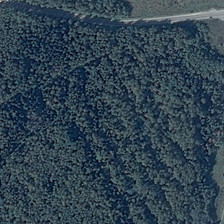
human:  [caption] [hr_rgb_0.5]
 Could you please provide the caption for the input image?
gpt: the trees in this forest are very tall .

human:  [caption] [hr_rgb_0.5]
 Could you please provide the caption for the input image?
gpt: the trees in this forest are very tall .

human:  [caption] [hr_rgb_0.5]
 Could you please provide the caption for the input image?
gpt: there is a road beside the forest .

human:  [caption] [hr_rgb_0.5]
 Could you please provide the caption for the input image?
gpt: there is a road beside the forest .

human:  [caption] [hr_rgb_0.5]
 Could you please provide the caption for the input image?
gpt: the trees in this forest are very tall .